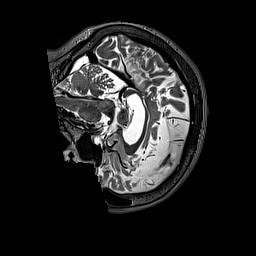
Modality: T2w
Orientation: sagittal
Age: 62
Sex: female
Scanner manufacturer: siemens
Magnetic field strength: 3 T
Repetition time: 3.2 s
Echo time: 0.567 s